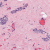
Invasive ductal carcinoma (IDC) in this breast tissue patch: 1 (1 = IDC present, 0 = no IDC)